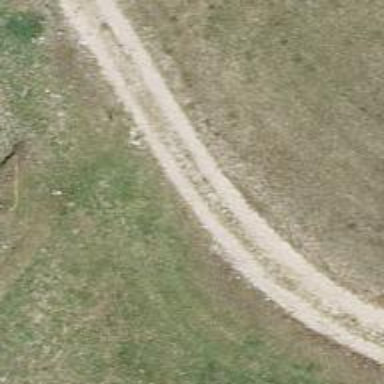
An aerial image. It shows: Track with fine gravel surface. The track has grade2 tracktype.